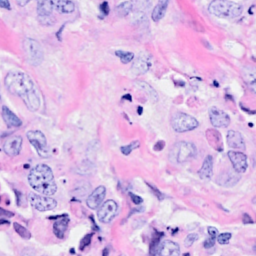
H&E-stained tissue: Breast